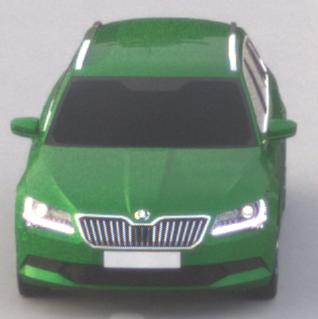
Make: Skoda
Model: Superb Combi 1.4 TSI
Detailed model: Superb (III) Combi
Model produced from: 2015/09
Model produced until: 2018/06
Doors: 5
Color: green
Road condition: dry road
Daytime: sunrise or sunset
Contrast: low contrast